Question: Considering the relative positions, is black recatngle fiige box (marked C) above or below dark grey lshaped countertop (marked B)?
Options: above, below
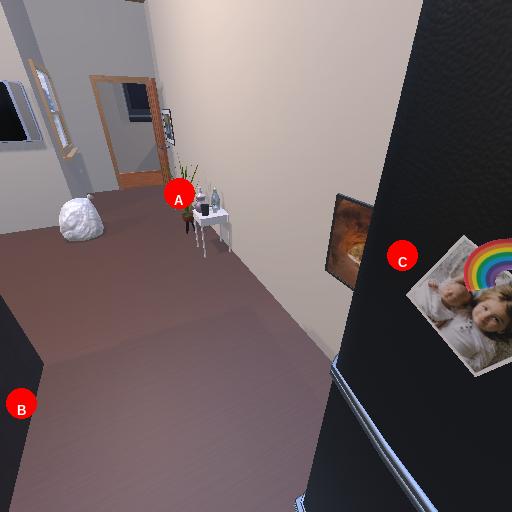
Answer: above